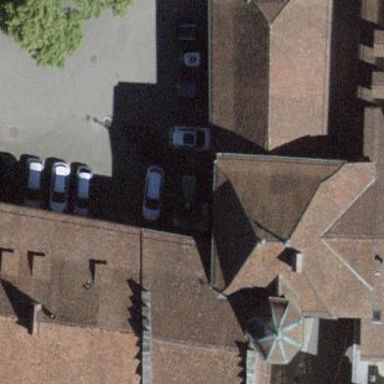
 designed to be along specific orientation."